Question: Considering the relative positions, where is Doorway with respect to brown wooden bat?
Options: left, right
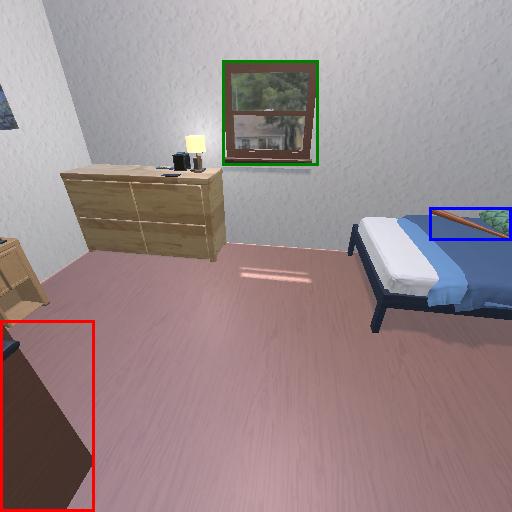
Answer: left